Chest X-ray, PA view. Patient: 56 years old, sex F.
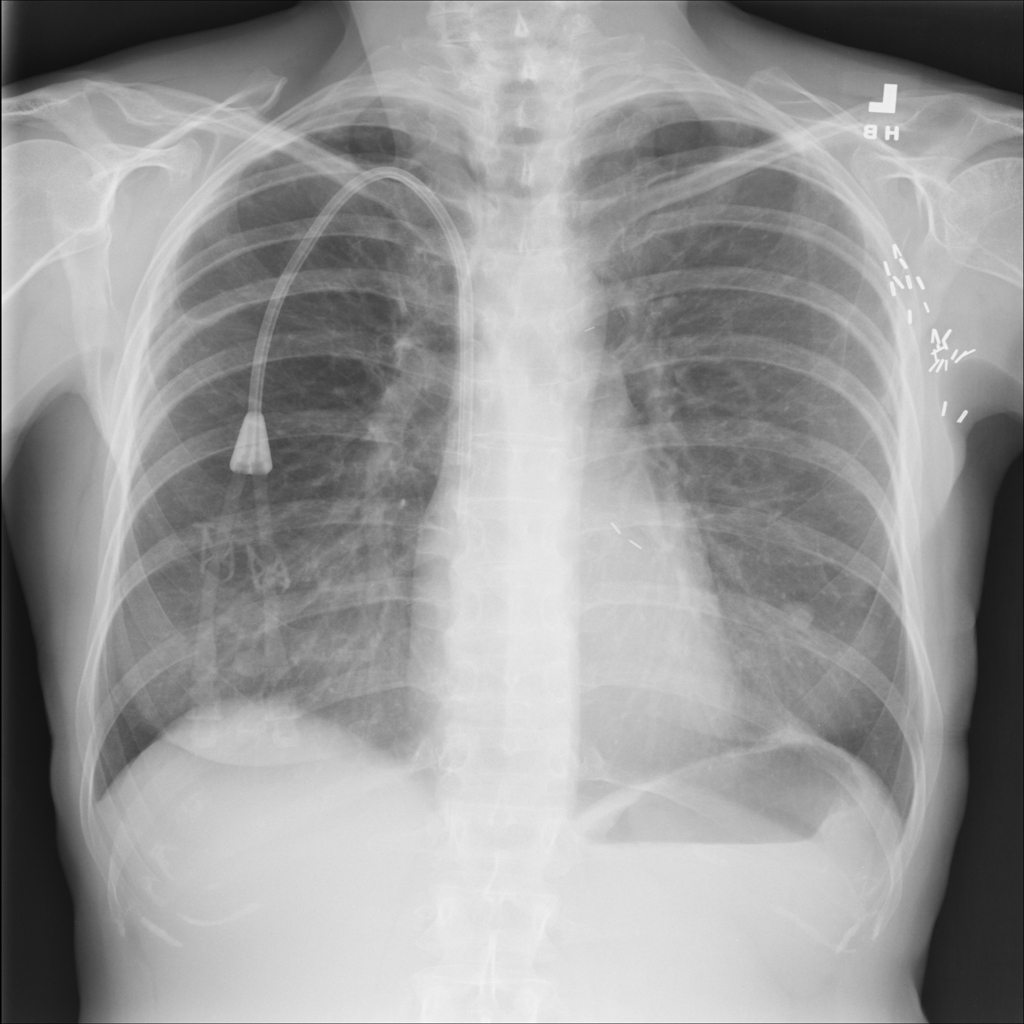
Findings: No Finding